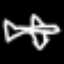
Label: airplane